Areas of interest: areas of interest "Mingshang Mall"
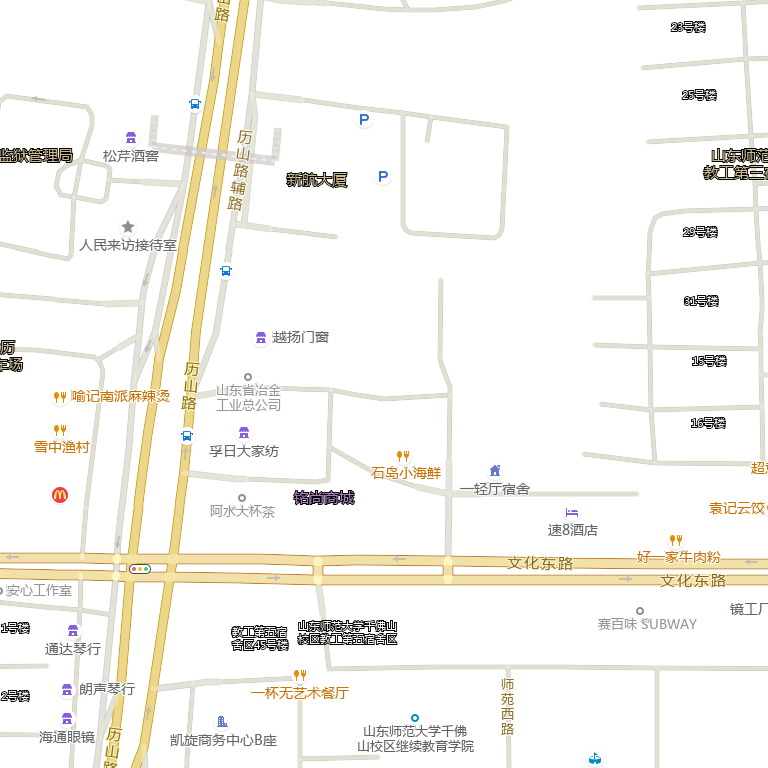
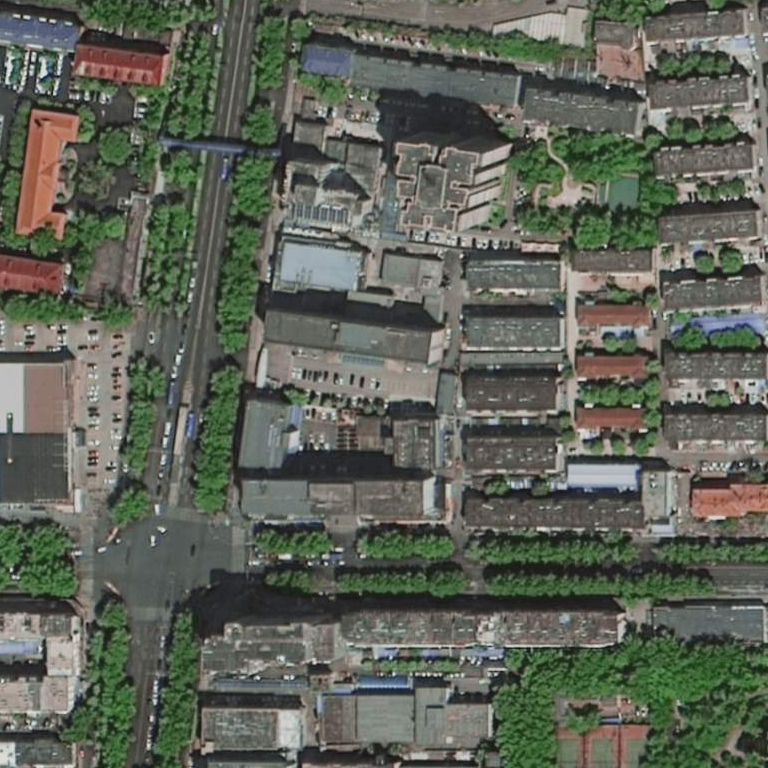